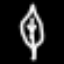
Label: leaf